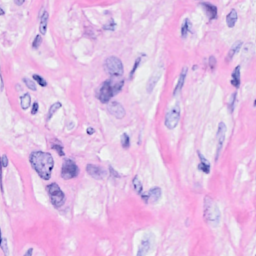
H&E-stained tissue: Breast